Field crop: tomato
Growth stage: 2
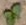
Species: solanum